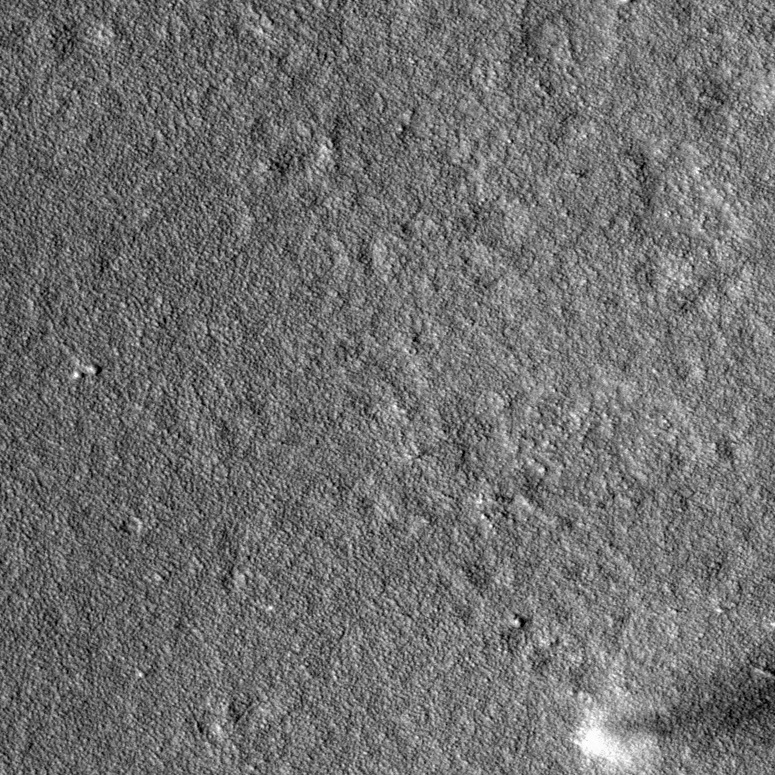
Label: dustdevil